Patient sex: F
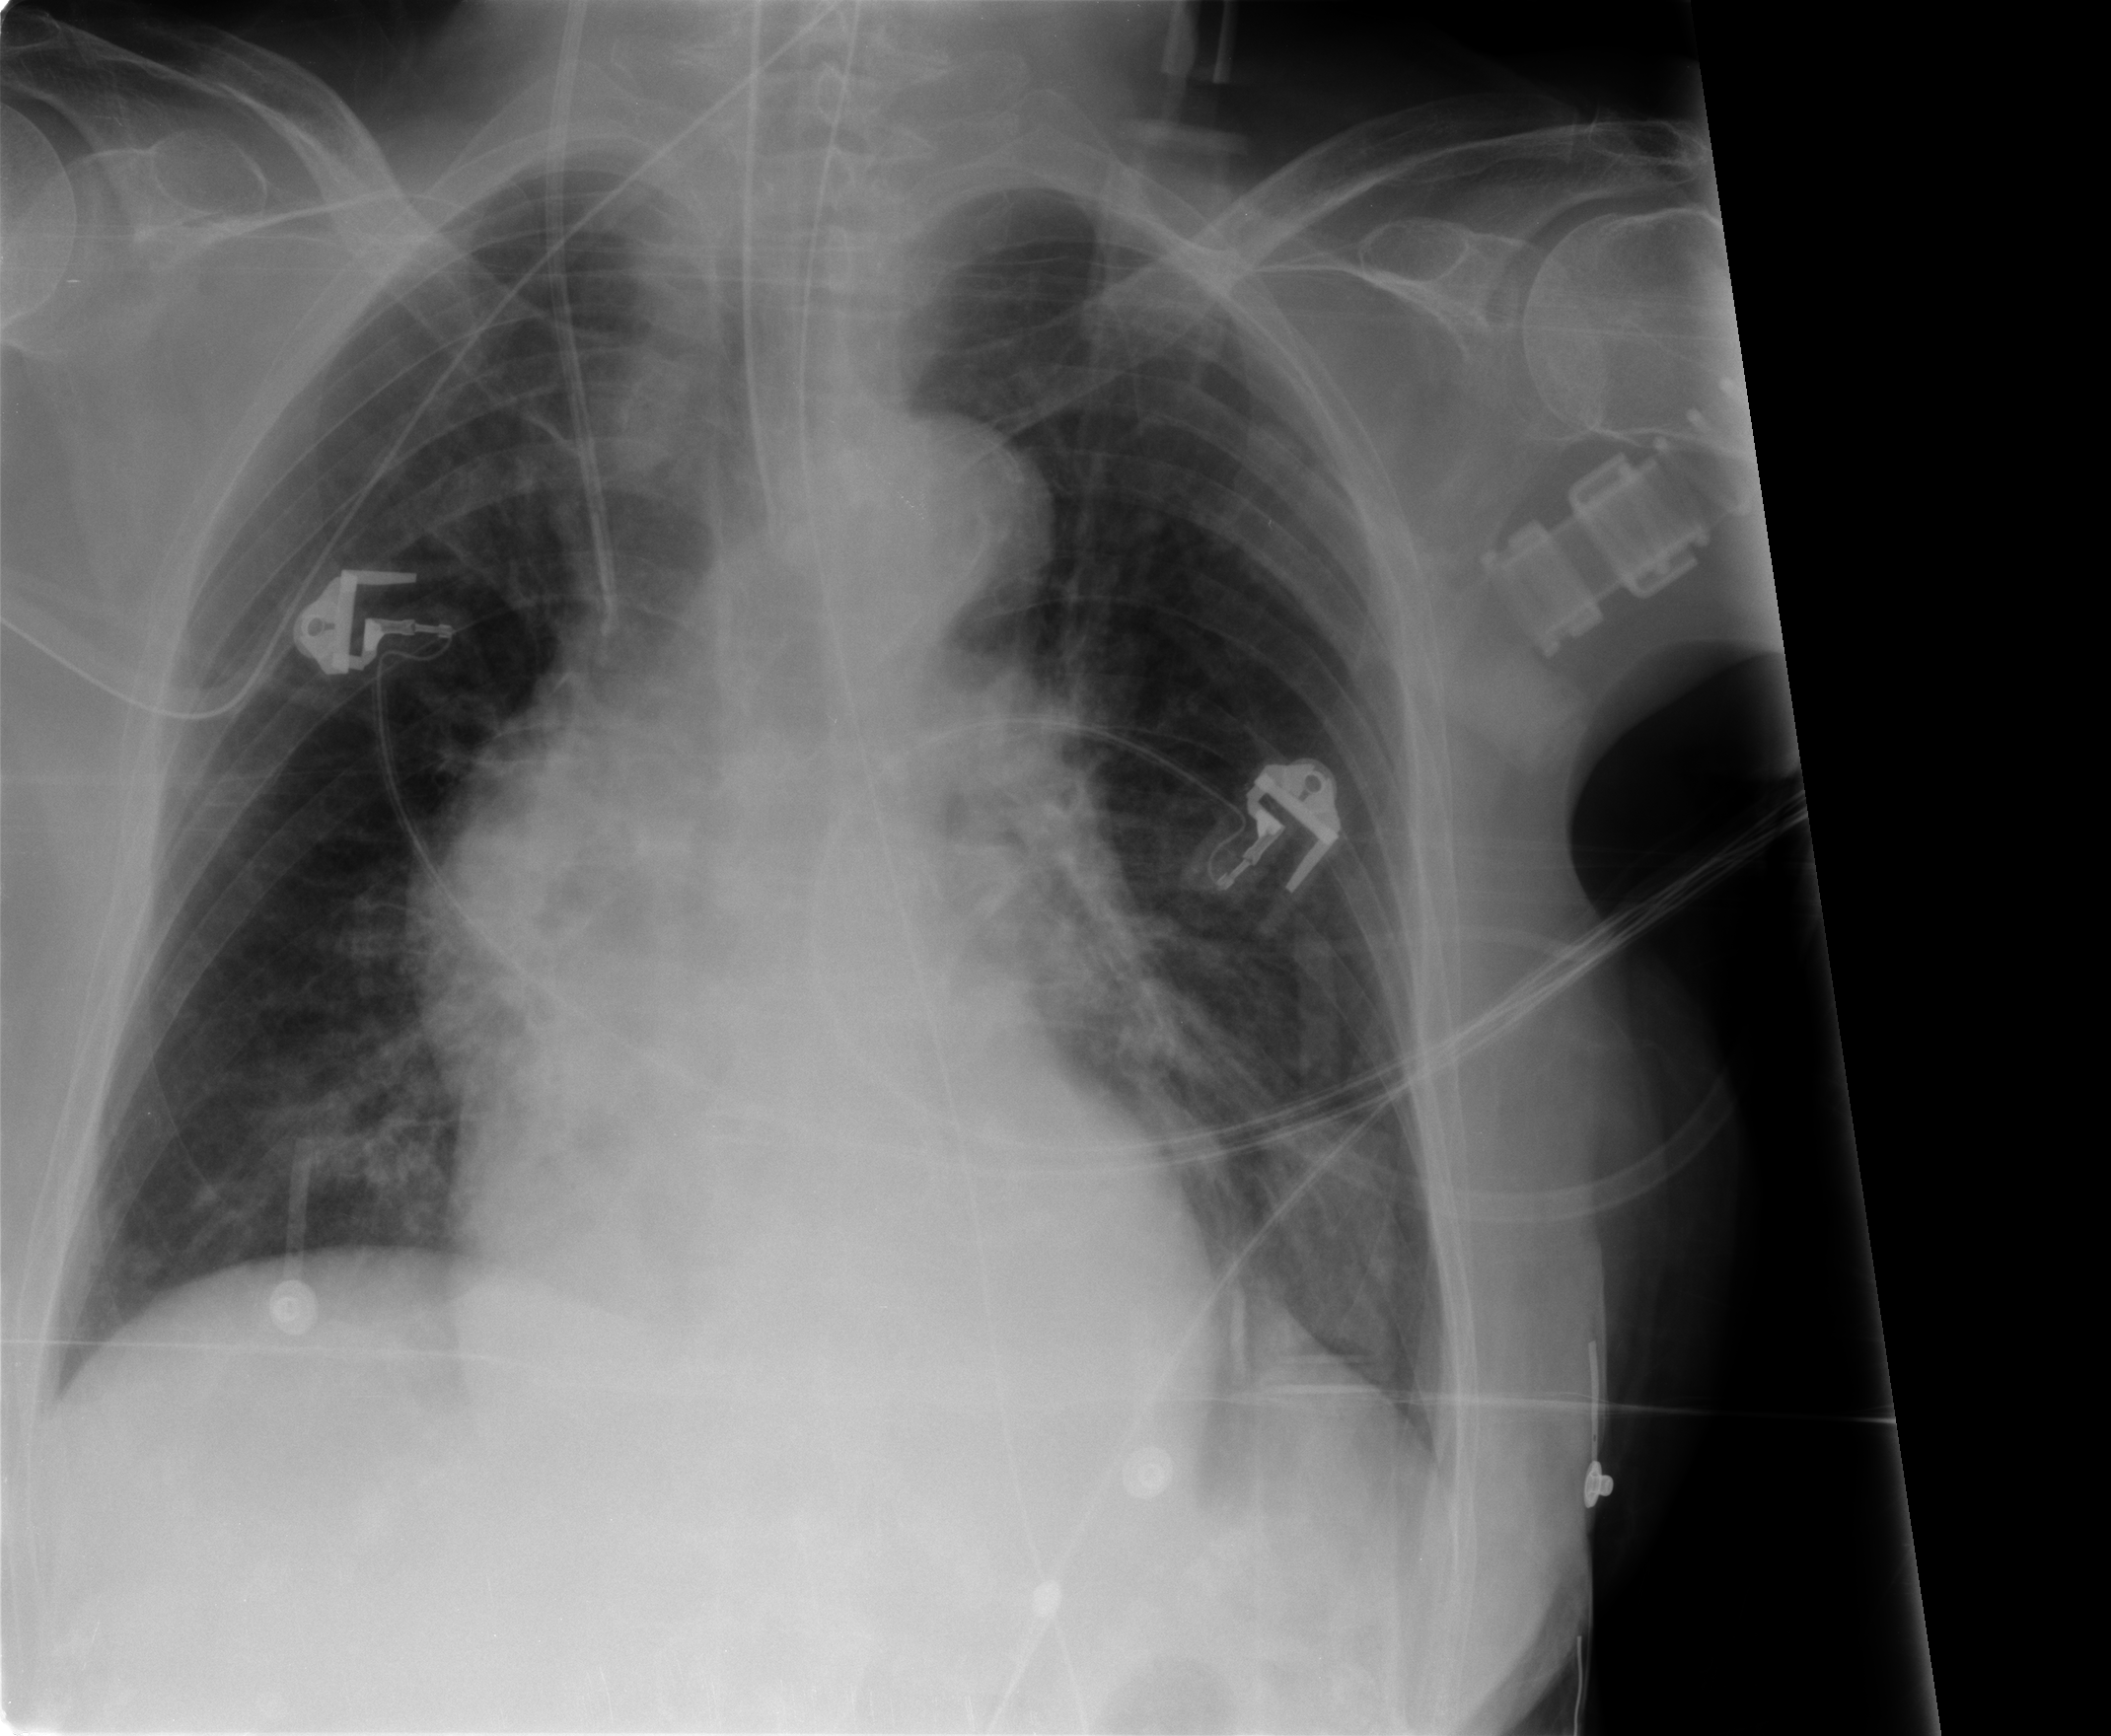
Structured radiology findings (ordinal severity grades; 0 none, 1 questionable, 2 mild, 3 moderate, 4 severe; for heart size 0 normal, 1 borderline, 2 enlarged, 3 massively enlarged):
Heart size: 0
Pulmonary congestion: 3
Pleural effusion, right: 0
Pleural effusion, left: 0
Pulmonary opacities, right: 2
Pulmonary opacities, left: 0
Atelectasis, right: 1
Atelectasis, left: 1